Chest X-ray. View position: PA
Patient age: 51
Patient sex: F
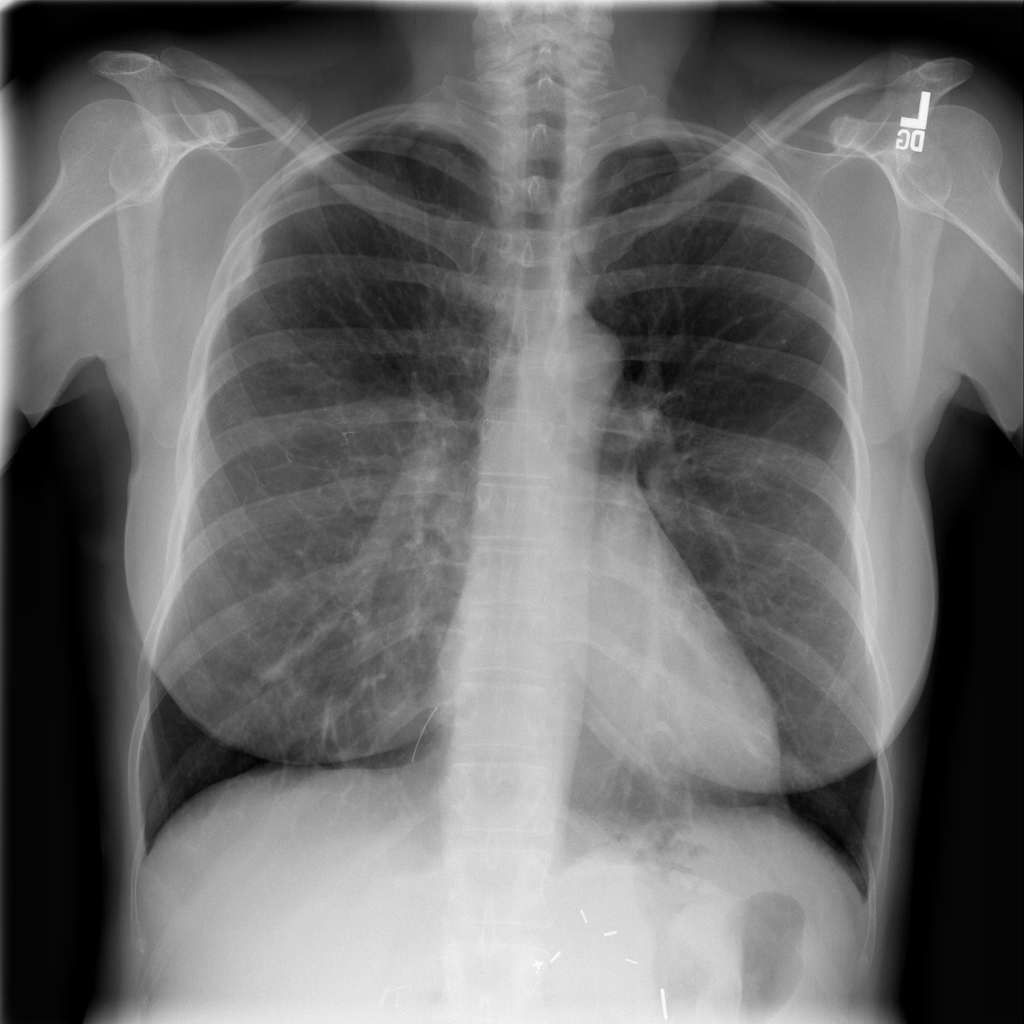
Finding: Pneumothorax